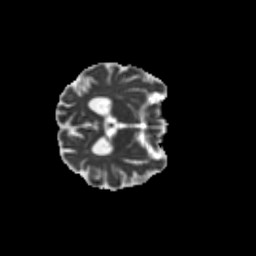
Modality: MD
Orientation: axial
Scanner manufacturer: siemens
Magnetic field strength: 3 T
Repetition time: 9.2 s
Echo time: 0.084 s